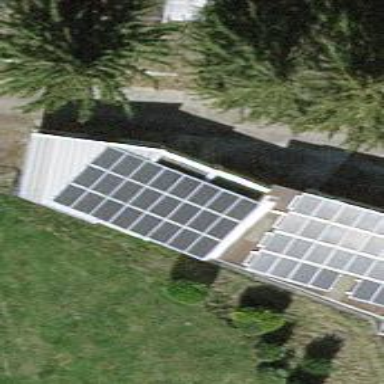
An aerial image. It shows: Solar power generator using photovoltaic method with solar photovoltaic panel types.